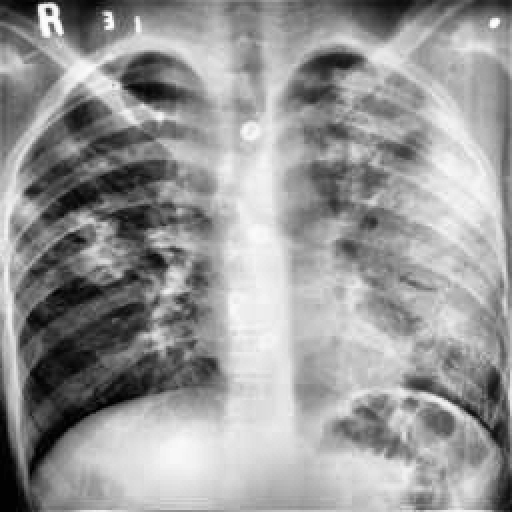
Finding: TUBERCULOSIS